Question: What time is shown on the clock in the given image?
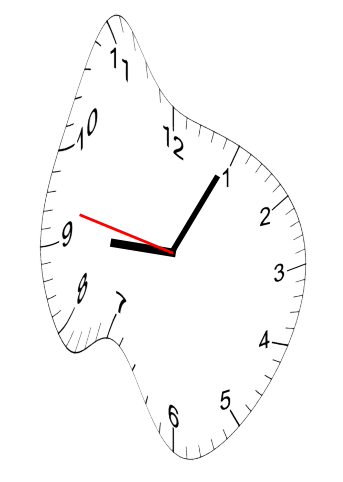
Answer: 09:04:47